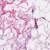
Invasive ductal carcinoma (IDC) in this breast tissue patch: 0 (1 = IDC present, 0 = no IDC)